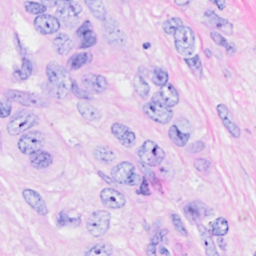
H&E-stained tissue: Breast